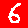
Digit: 6